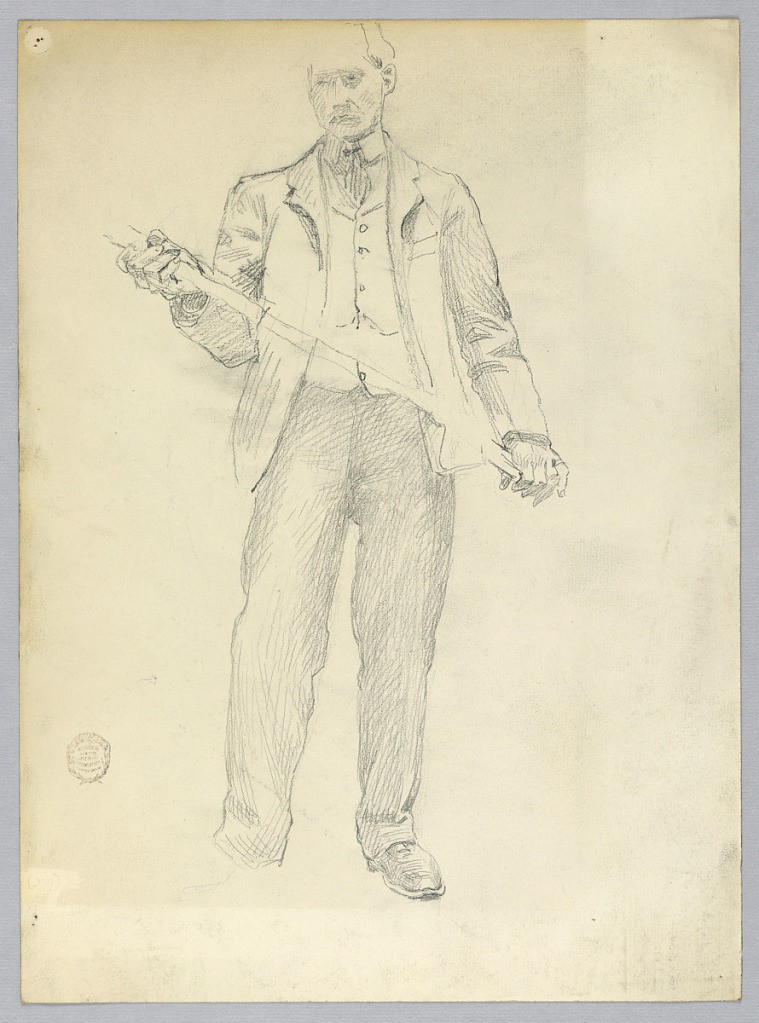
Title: Sketch of a Man
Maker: Francis Augustus Lathrop, American, 1849–1909
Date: ca. 1895
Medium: Graphite on paper
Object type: Drawing
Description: Man in a suit standing, facing frontally, and holding a tool or rod.  This is likely a study for the central figure in the railroad mural.